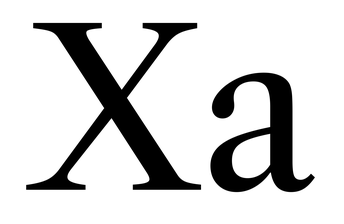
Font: LibreCaslonText_Regular